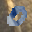
Label: 0